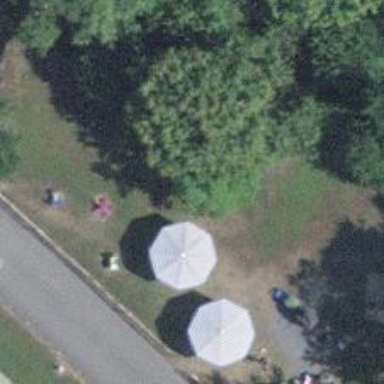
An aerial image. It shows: Picnic table located in leisure land area.